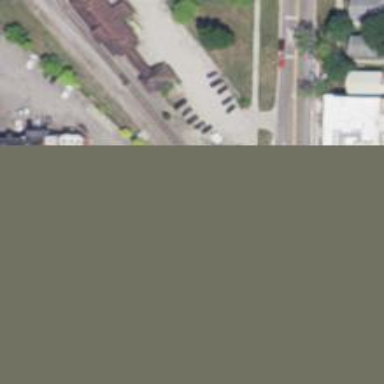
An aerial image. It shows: Railway crossing.